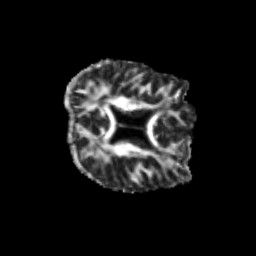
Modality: FA
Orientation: axial
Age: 36
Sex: male
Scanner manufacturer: siemens
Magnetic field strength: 3 T
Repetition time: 3.5 s
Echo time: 0.113 s